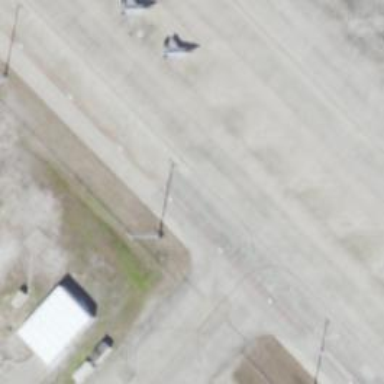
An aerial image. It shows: Asphalt taxiway in the airport.